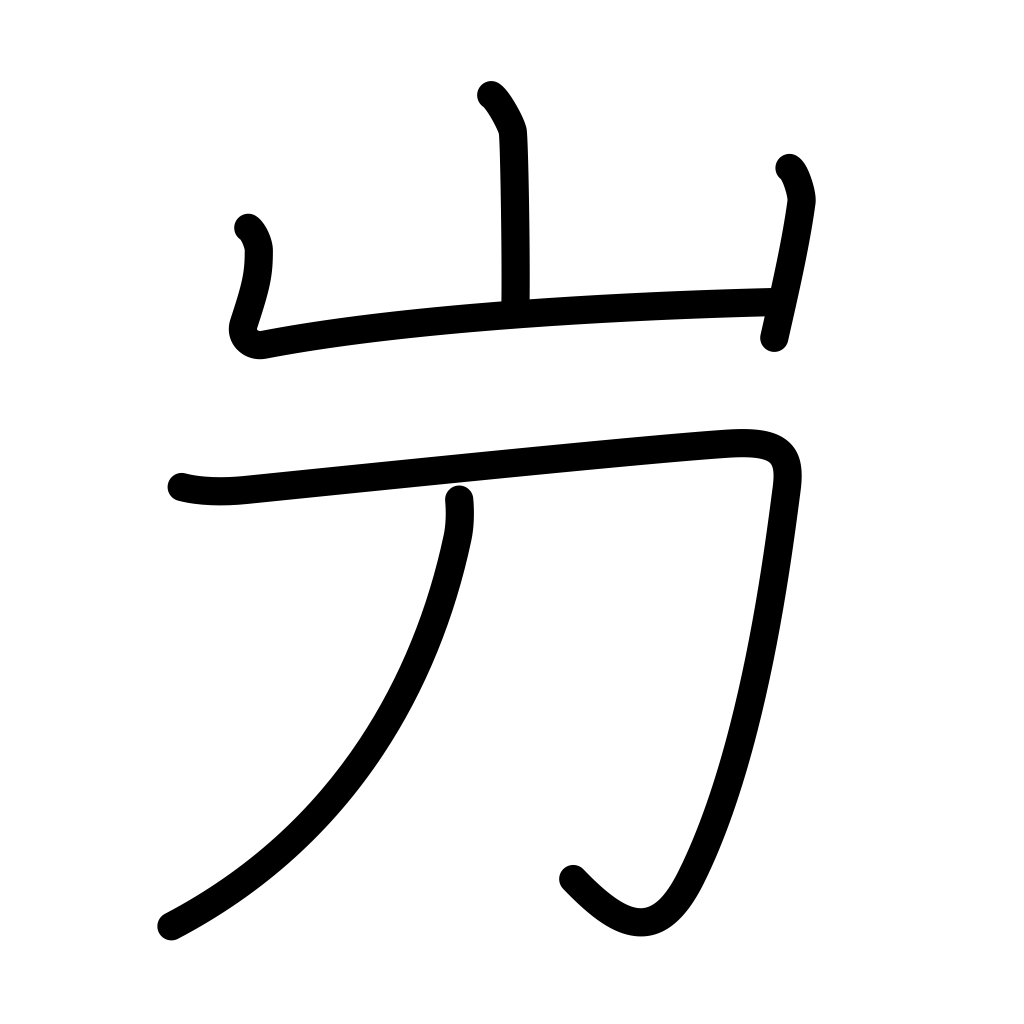
Meaning: used in proper names